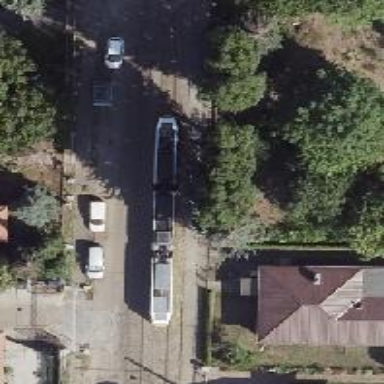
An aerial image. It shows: Tram stop.